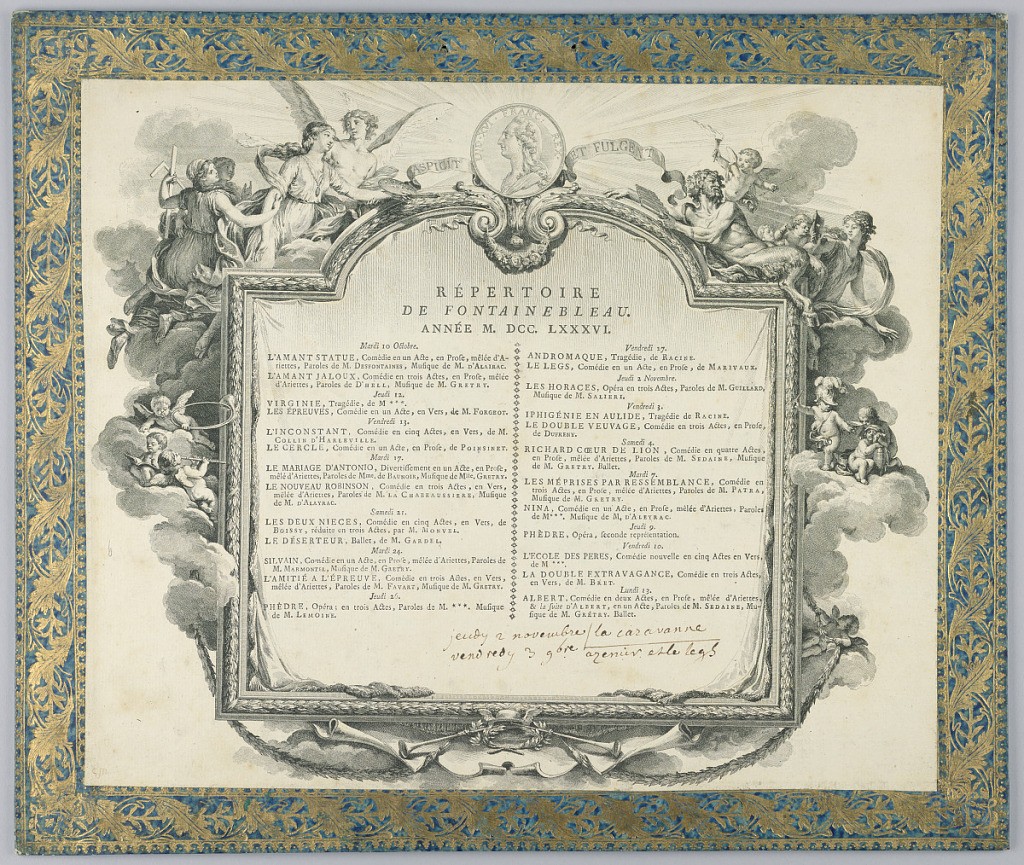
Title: Program for the Court Performances at the Fontainbleau Theater (Repertoire de Fontainbleau)
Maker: Louis-Simon Lempereur, French, 1728 - 1808
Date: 1779
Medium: Engraving on paper
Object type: Print
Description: "Repertoire de Fontainebleau" from 10th October to 13th November, 1786. Framework surrounded by figures; calendar printed within. Below, a note in ink: "Jeudy 2 novembre / la caravanne / vendredy 3 9bre[….]"